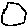
Label: hexagon